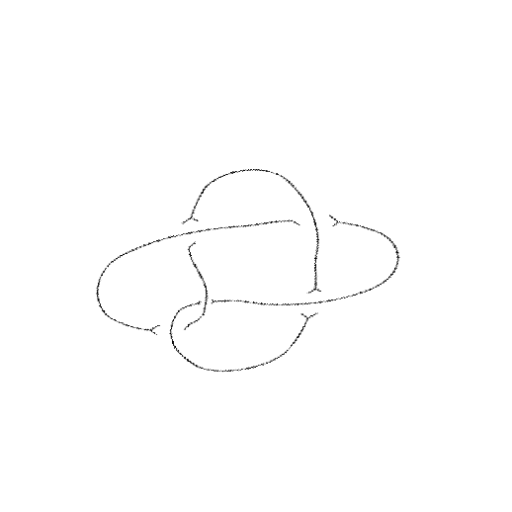
Crossing number: 5